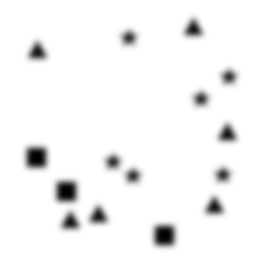
Squares: 3
Triangles: 6
Stars: 6
Total shapes: 15